Question: During application development I have problems to support the right application architecture. This is true for the application I'm currently developing. In particular, I need to support an architecture like the following.

As you can see, the 'MainViewController' is the main controller for the application and has to manage different controllers within the application lifecycle. In this case 'MainController' is a sort of centralized controller (a subview of its view stays always on front, think to it as a menu view) that manages the different states of the application (e.g. LOGIN_AREA, HOME_AREA, etc.).
In the following I wrote some consideration to achieve the above architecture.
Since 'MainViewController' needs always to display its view's subview in front of other views ('UIviewControllerX''s views), I set it as the 'rootViewController'.
Since 'MainViewController' has to be accessed by the other controllers (e.g 'UIViewControllers1'), they need to have a (weak) reference it.
'MainViewController' has a public method to manage the application state. It store the current controller and add to its view the selected controller view as its subview. For example:
'''
- (void)manageController
{
if(currentState == LOGIN_AREA)
{
self.currentController = [[[LoginViewController alloc] init] autorelease];
}
// other stuff here...
[self.view addSubView:self.currentController.view];
}
'''
The above pattern seems to work but I'm not pretty sure if it could be correct. In addiction, the situation gets complicated if a 'UIViewController' (e.g. 'UIViewController1') has to be a 'UINavigationController'.
I've read the <URL> but I havent' found any example to create a customized one.
So, my question is the following.
Could you give me suggestions to achieve the following architecture? Or could you give me some tips to develop a custom content view controller?
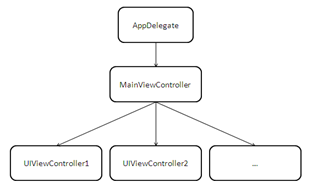
Answer: For those interested in.
To implement a similar machanism there are two different ways.
1) Implement a custom content container. It's a complex task but it's possible. For more info read <URL>
2) Use the new iOS 5 API. For more info it's possible to read section in <URL>.
Hope it helps.